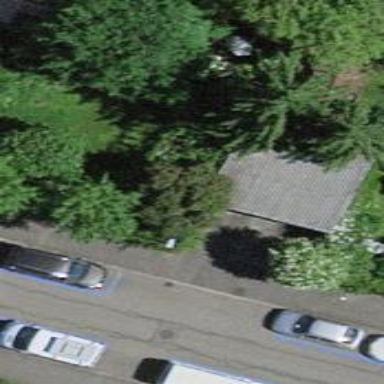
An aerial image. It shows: Garage.